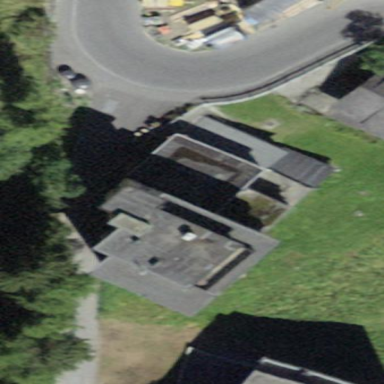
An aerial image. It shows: Restaurant in building.